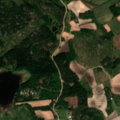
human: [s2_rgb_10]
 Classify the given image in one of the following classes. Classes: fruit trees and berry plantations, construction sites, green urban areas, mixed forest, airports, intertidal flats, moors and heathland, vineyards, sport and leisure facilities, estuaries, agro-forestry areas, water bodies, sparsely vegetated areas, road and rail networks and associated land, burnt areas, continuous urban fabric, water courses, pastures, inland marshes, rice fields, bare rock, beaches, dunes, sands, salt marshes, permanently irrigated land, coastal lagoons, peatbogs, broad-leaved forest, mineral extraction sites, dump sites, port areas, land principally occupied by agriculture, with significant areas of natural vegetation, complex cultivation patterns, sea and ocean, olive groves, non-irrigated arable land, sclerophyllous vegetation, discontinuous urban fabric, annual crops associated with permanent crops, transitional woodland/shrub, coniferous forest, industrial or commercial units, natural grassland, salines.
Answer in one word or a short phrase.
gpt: land principally occupied by agriculture, with significant areas of natural vegetation, coniferous forest, mixed forest, transitional woodland/shrub